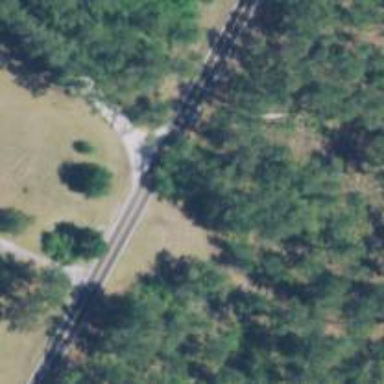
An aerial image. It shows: Stop road.